Question: I get 'Error Failed to resolve dependencies' error when I try to run, clean, or compile. My 'BuildConfig.groovy' file is as follows:
'''
grails.servlet.version = "2.5" // Change depending on target container compliance (2.5 or 3.0)
grails.project.class.dir = "target/classes"
grails.project.test.class.dir = "target/test-classes"
grails.project.test.reports.dir = "target/test-reports"
grails.project.target.level = 1.6
grails.project.source.level = 1.6
//grails.project.war.file = "target/${appName}-${appVersion}.war"
//Start company specific
//set plugin directory (needed for having plugins in perforce)
grails.project.plugins.dir="./plugins"
//set the grails work dir (contains proxy configuration file)
grails.work.dir="./work"
//End company specific
// uncomment (and adjust settings) to fork the JVM to isolate classpaths
//grails.project.fork = [
// run: [maxMemory:1024, minMemory:64, debug:false, maxPerm:256]
//]
grails.war.copyToWebInf = { args ->
fileset(dir:"dbmsScripts") {
include(name: "js/**")
include(name: "css/**")
include(name: "images/**")
include(name: "dbmsScripts/**")
include(name: "WEB-INF/**")
}
}
grails.project.dependency.resolution = {
// inherit Grails' default dependencies
inherits("global") {
// specify dependency exclusions here; for example, uncomment this to disable ehcache:
// excludes 'ehcache'
}
log "verbose" // log level of Ivy resolver, either 'error', 'warn', 'info', 'debug' or 'verbose'
checksums true // Whether to verify checksums on resolve
legacyResolve false // whether to do a secondary resolve on plugin installation, not advised and here for backwards compatibility
repositories {
inherits true // Whether to inherit repository definitions from plugins
grailsPlugins()
grailsHome()
grailsCentral()
mavenLocal()
mavenCentral()
// uncomment these (or add new ones) to enable remote dependency resolution from public Maven repositories
//mavenRepo "http://snapshots.repository.codehaus.org"
//mavenRepo "http://repository.codehaus.org"
//mavenRepo "http://download.java.net/maven/2/"
//mavenRepo "http://repository.jboss.com/maven2/"
mavenRepo "http://repo.grails.org/grails/core/" // needed for searchable plugin
}
dependencies {
// specify dependencies here under either 'build', 'compile', 'runtime', 'test' or 'provided' scopes e.g.
// runtime 'mysql:mysql-connector-java:5.1.22'
}
plugins {
//Run time
runtime ":hibernate:$grailsVersion"
runtime ":resources:1.2.2"
runtime ":jquery:1.10.2"
runtime ":jquery-ui:1.10.3"
runtime ":database-migration:1.3.2"
runtime ":searchable:0.6.8"
// Uncomment these (or add new ones) to enable additional resources capabilities
//runtime ":zipped-resources:1.0"
//runtime ":cached-resources:1.0"
//runtime ":yui-minify-resources:0.1.5"
//Build
build ":tomcat:$grailsVersion"
//Compile time
compile ':cache:1.0.1'
compile ':quartz:1.0.1'
compile ':mail:1.0.7'
compile ":class-domain-uml:0.1.5"
}
}
'''
I have installed the 'quartz' and 'mail' plugins in the past and they are available in 'plugins' directory.

When I checkout new from source control, and try to run I get the problem. The debug messages as follows:
'''
.
.
.
==== mavenCentral: tried
http://repo1.maven.org/maven2/org/grails/plugins/searchable/0.6.8/searchable-0.6.8.pom
-- artifact org.grails.plugins#searchable;0.6.8!searchable.zip:
http://repo1.maven.org/maven2/org/grails/plugins/searchable/0.6.8/searchable-0.6.8.zip
==== http://repo.grails.org/grails/core/: tried
http://repo.grails.org/grails/core/org/grails/plugins/searchable/0.6.8/searchable-0.6.8.pom
-- artifact org.grails.plugins#searchable;0.6.8!searchable.zip:
http://repo.grails.org/grails/core/org/grails/plugins/searchable/0.6.8/searchable-0.6.8.zip
module not found: org.grails.plugins#quartz;1.0.1
==== grailsPlugins: tried
-- artifact org.grails.plugins#quartz;1.0.1!quartz.zip:
C:\Development\ODBC_SGullipalli\OrgaDbControl/lib/quartz-1.0.1.zip
C:\Development\ODBC_SGullipalli\OrgaDbControl\.\plugins\cache-1.0.1/lib/quartz-1.0.1.zip
C:\Development\ODBC_SGullipalli\OrgaDbControl\.\plugins\class-domain-uml-0.1.5/lib/quartz-1.0.1.zip
C:\Development\ODBC_SGullipalli\OrgaDbControl\.\plugins\database-migration-1.3.2/lib/quartz-1.0.1.zip
C:\Development\ODBC_SGullipalli\OrgaDbControl\.\plugins\gsp-resources-0.4.4/lib/quartz-1.0.1.zip
C:\Development\ODBC_SGullipalli\OrgaDbControl\.\plugins\hibernate-2.2.4/lib/quartz-1.0.1.zip
C:\Development\ODBC_SGullipalli\OrgaDbControl\.\plugins\jquery-1.10.2/lib/quartz-1.0.1.zip
C:\Development\ODBC_SGullipalli\OrgaDbControl\.\plugins\jquery-1.8.3/lib/quartz-1.0.1.zip
C:\Development\ODBC_SGullipalli\OrgaDbControl\.\plugins\jquery-ui-1.10.3/lib/quartz-1.0.1.zip
C:\Development\ODBC_SGullipalli\OrgaDbControl\.\plugins\mail-1.0.7/lib/quartz-1.0.1.zip
C:\Development\ODBC_SGullipalli\OrgaDbControl\.\plugins\quartz-1.0.1/lib/quartz-1.0.1.zip
C:\Development\ODBC_SGullipalli\OrgaDbControl\.\plugins\resources-1.2/lib/quartz-1.0.1.zip
C:\Development\ODBC_SGullipalli\OrgaDbControl\.\plugins\resources-1.2.2/lib/quartz-1.0.1.zip
C:\Development\ODBC_SGullipalli\OrgaDbControl\.\plugins\searchable-0.6.8/lib/quartz-1.0.1.zip
C:\Development\ODBC_SGullipalli\OrgaDbControl\.\plugins\tomcat-2.2.4/lib/quartz-1.0.1.zip
C:\Development\ODBC_SGullipalli\OrgaDbControl\.\plugins\webxml-1.4.1/lib/quartz-1.0.1.zip
==== grailsHome: tried
C:\springsource\grails-2.2.4/lib/org.grails.plugins/quartz/ivy-1.0.1.xml
.
.
.
==== grailsHome: tried
C:\springsource\grails-2.2.4\src\libs/gsp-resources-0.4.4.xml
-- artifact org.grails.plugins#gsp-resources;0.4.4!gsp-resources.jar:
C:\springsource\grails-2.2.4\src\libs/gsp-resources-0.4.4.jar
==== grailsHome: tried
C:\springsource\grails-2.2.4\dist/gsp-resources-0.4.4.xml
-- artifact org.grails.plugins#gsp-resources;0.4.4!gsp-resources.jar:
C:\springsource\grails-2.2.4\dist/gsp-resources-0.4.4.jar
==== grailsHome: tried
C:\Development\ODBC_SGullipalli\OrgaDbControl\.\work\cached-installed-plugins/gsp-resources-0.4.4.xml
-- artifact org.grails.plugins#gsp-resources;0.4.4!gsp-resources.jar:
C:\Development\ODBC_SGullipalli\OrgaDbControl\.\work\cached-installed-plugins/gsp-resources-0.4.4.jar
==== grailsHome: tried
C:\springsource\grails-2.2.4/plugins/gsp-resources-0.4.4.pom
-- artifact org.grails.plugins#gsp-resources;0.4.4!gsp-resources.jar:
C:\springsource\grails-2.2.4/plugins/gsp-resources-0.4.4.jar
==== grailsCentral: tried
http://grails.org/plugins/grails-gsp-resources/tags/RELEASE_0.4.4/gsp-resources-0.4.4.pom
-- artifact org.grails.plugins#gsp-resources;0.4.4!gsp-resources.jar:
http://grails.org/plugins/grails-gsp-resources/tags/RELEASE_0.4.4/grails-gsp-resources-0.4.4.jar
==== localMavenResolver: tried
C:\Users\sgullipalli.OS/.m2/repository/org/grails/plugins/gsp-resources/0.4.4/gsp-resources-0.4.4.pom
-- artifact org.grails.plugins#gsp-resources;0.4.4!gsp-resources.jar:
C:\Users\sgullipalli.OS/.m2/repository/org/grails/plugins/gsp-resources/0.4.4/gsp-resources-0.4.4.jar
==== mavenCentral: tried
http://repo1.maven.org/maven2/org/grails/plugins/gsp-resources/0.4.4/gsp-resources-0.4.4.pom
-- artifact org.grails.plugins#gsp-resources;0.4.4!gsp-resources.jar:
http://repo1.maven.org/maven2/org/grails/plugins/gsp-resources/0.4.4/gsp-resources-0.4.4.jar
==== http://repo.grails.org/grails/core/: tried
http://repo.grails.org/grails/core/org/grails/plugins/gsp-resources/0.4.4/gsp-resources-0.4.4.pom
-- artifact org.grails.plugins#gsp-resources;0.4.4!gsp-resources.jar:
http://repo.grails.org/grails/core/org/grails/plugins/gsp-resources/0.4.4/gsp-resources-0.4.4.jar
::::::::::::::::::::::::::::::::::::::::::::::
:: UNRESOLVED DEPENDENCIES ::
::::::::::::::::::::::::::::::::::::::::::::::
:: org.grails.plugins#resources;1.2.2: not found
:: org.grails.plugins#jquery;1.10.2: not found
:: org.grails.plugins#jquery-ui;1.10.3: not found
:: org.grails.plugins#searchable;0.6.8: not found
:: org.grails.plugins#quartz;1.0.1: not found
:: org.grails.plugins#mail;1.0.7: not found
:: org.grails.plugins#class-domain-uml;0.1.5: not found
:: org.grails.plugins#gsp-resources;0.4.4: not found
::::::::::::::::::::::::::::::::::::::::::::::
:: USE VERBOSE OR DEBUG MESSAGE LEVEL FOR MORE DETAILS
Resolving [compile] dependencies...
:: resolving dependencies :: org.grails.internal#OrgaDbControl;0.3.8
confs: [compile]
.
.
.
found org.slf4j#slf4j-api;1.6.2 in cache
== resolving dependencies org.grails.internal#OrgaDbControl;0.3.8->org.slf4j#slf4j-api;1.6.2 [compile->runtime]
== resolving dependencies org.grails.internal#OrgaDbControl;0.3.8->org.slf4j#slf4j-api;1.6.2 [compile->compile]
== resolving dependencies org.grails.internal#OrgaDbControl;0.3.8->org.slf4j#slf4j-api;1.6.2 [compile->master]
== resolving dependencies org.grails.internal#OrgaDbControl;0.3.8->org.grails#grails-datastore-gorm;1.1.8.RELEASE [compile->default]
cache: Checking cache for: dependency: org.grails#grails-datastore-gorm;1.1.8.RELEASE {compile=[default]}
cache: module revision found in cache: org.grails#grails-datastore-gorm;1.1.8.RELEASE
found org.grails#grails-datastore-gorm;1.1.8.RELEASE in cache
== resolving dependencies org.grails.internal#OrgaDbControl;0.3.8->org.grails#grails-datastore-gorm;1.1.8.RELEASE [compile->runtime]
== resolving dependencies org.grails.internal#OrgaDbControl;0.3.8->org.grails#grails-datastore-gorm;1.1.8.RELEASE [compile->compile]
== resolving dependencies org.grails.internal#OrgaDbControl;0.3.8->org.grails#grails-datastore-gorm;1.1.8.RELEASE [compile->master]
== resolving dependencies org.grails.internal#OrgaDbControl;0.3.8->org.grails#grails-datastore-core;1.1.8.RELEASE [compile->default]
cache: Checking cache for: dependency: org.grails#grails-datastore-core;1.1.8.RELEASE {compile=[default]}
cache: module revision found in cache: org.grails#grails-datastore-core;1.1.8.RELEASE
found org.grails#grails-datastore-core;1.1.8.RELEASE in cache
== resolving dependencies org.grails.internal#OrgaDbControl;0.3.8->org.grails#grails-datastore-core;1.1.8.RELEASE [compile->runtime]
== resolving dependencies org.grails.internal#OrgaDbControl;0.3.8->org.grails#grails-datastore-core;1.1.8.RELEASE [compile->compile]
== resolving dependencies org.grails.internal#OrgaDbControl;0.3.8->org.grails#grails-datastore-core;1.1.8.RELEASE [compile->master]
== resolving dependencies org.grails.internal#OrgaDbControl;0.3.8->org.grails#grails-datastore-simple;1.1.8.RELEASE [compile->default]
cache: Checking cache for: dependency: org.grails#grails-datastore-simple;1.1.8.RELEASE {compile=[default]}
cache: module revision found in cache: org.grails#grails-datastore-simple;1.1.8.RELEASE
found org.grails#grails-datastore-simple;1.1.8.RELEASE in cache
== resolving dependencies org.grails.internal#OrgaDbControl;0.3.8->org.grails#grails-datastore-simple;1.1.8.RELEASE [compile->runtime]
== resolving dependencies org.grails.internal#OrgaDbControl;0.3.8->org.grails#grails-datastore-simple;1.1.8.RELEASE [compile->compile]
== resolving dependencies org.grails.internal#OrgaDbControl;0.3.8->org.grails#grails-datastore-simple;1.1.8.RELEASE [compile->master]
resolved ivy file produced in C:\Users\sgullipalli.OS\.grails\ivy-cache\resolved-org.grails.internal-OrgaDbControl-0.3.8.xml
:: downloading artifacts ::
[NOT REQUIRED] org.codehaus.groovy#groovy-all;2.0.8!groovy-all.jar
[NOT REQUIRED] commons-beanutils#commons-beanutils;1.8.3!commons-beanutils.jar
[NOT REQUIRED] commons-el#commons-el;1.0!commons-el.jar
.
.
.
[NOT REQUIRED] org.springframework#spring-jms;3.1.4.RELEASE!spring-jms.jar
[NOT REQUIRED] org.springframework#spring-orm;3.1.4.RELEASE!spring-orm.jar
[NOT REQUIRED] org.springframework#spring-tx;3.1.4.RELEASE!spring-tx.jar
[NOT REQUIRED] org.springframework#spring-web;3.1.4.RELEASE!spring-web.jar
[NOT REQUIRED] org.springframework#spring-webmvc;3.1.4.RELEASE!spring-webmvc.jar
[NOT REQUIRED] org.slf4j#slf4j-api;1.6.2!slf4j-api.jar
[NOT REQUIRED] org.grails#grails-datastore-gorm;1.1.8.RELEASE!grails-datastore-gorm.jar
[NOT REQUIRED] org.grails#grails-datastore-core;1.1.8.RELEASE!grails-datastore-core.jar
[NOT REQUIRED] org.grails#grails-datastore-simple;1.1.8.RELEASE!grails-datastore-simple.jar
:: resolution report :: resolve 218ms :: artifacts dl 48ms
---------------------------------------------------------------------
| | modules || artifacts |
| conf | number| search|dwnlded|evicted|| number|dwnlded|
---------------------------------------------------------------------
| compile | 54 | 0 | 0 | 0 || 54 | 0 |
---------------------------------------------------------------------
report for org.grails.internal#OrgaDbControl;0.3.8 compile produced in C:\Users\sgullipalli.OS\.grails\ivy-cache\org.grails.internal-OrgaDbControl-compile.xml
resolve done (218ms resolve - 48ms download)
| Error Failed to resolve dependencies (Set log level to 'warn' in BuildConfig.groovy for more information):
- org.grails.plugins:resources:1.2.2
- org.grails.plugins:jquery:1.10.2
- org.grails.plugins:jquery-ui:1.10.3
- org.grails.plugins:searchable:0.6.8
- org.grails.plugins:quartz:1.0.1
- org.grails.plugins:mail:1.0.7
- org.grails.plugins:class-domain-uml:0.1.5
- org.grails.plugins:gsp-resources:0.4.4
'''
How could it be resolved?
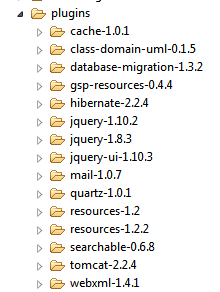
Answer: Sometimes it seems like people are playing Hide and Seek with these plugins.
I also have an older (grails 2.2.5) project that didn't work when I checked it out of source control. This hit me because I'm on a new computer that didn't have a local maven or ivy cache.
I added the following two repos in the repositories section of BuildConfig.groovy
'''
mavenRepo "http://repo.grails.org/grails/core"
mavenRepo "http://repo.grails.org/grails/plugins"
'''
and was able to get my project to refresh.
I found the first link here <URL> while trying to get the searchable plugin to work.
I found the second link in <URL>